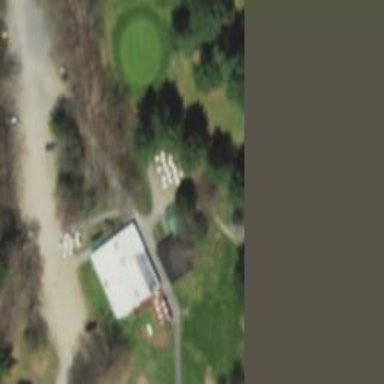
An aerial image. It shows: Path designated for golf carts.